Interaction volume radius: 5 \u00c5
Interaction volume height: 25 \u00c5
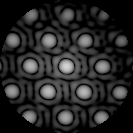
Disorder parameter: 0.07628